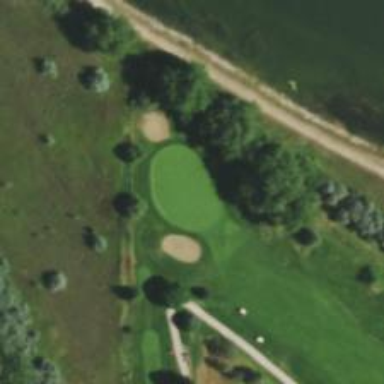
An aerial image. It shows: Golf hole.